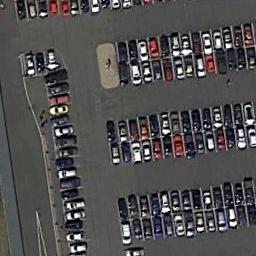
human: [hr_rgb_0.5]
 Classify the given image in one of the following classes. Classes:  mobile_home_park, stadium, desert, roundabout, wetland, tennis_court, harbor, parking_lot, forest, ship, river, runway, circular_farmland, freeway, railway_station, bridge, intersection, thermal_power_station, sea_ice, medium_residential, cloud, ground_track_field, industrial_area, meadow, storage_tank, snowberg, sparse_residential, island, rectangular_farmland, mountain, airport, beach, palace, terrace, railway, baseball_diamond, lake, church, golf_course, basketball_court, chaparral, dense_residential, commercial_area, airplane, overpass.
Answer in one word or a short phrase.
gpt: parking_lot